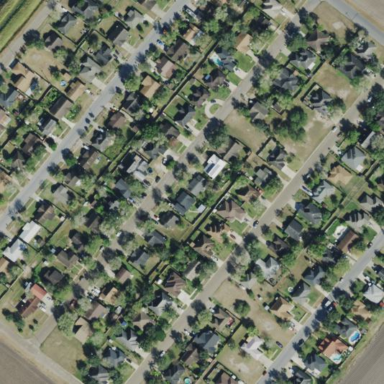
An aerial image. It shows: Residential neighbourhood.